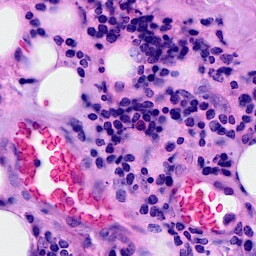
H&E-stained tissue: Breast